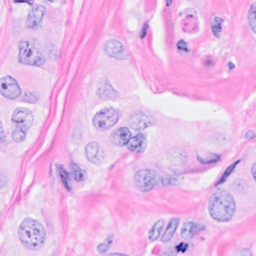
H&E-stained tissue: Breast